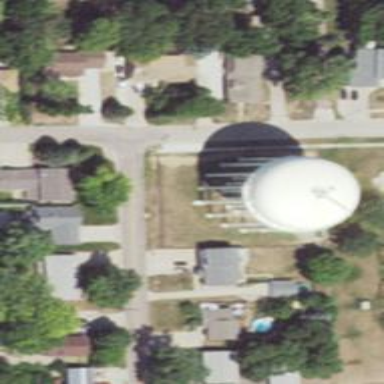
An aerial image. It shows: Water tower that is man-made.